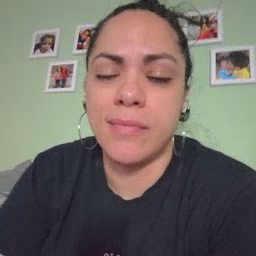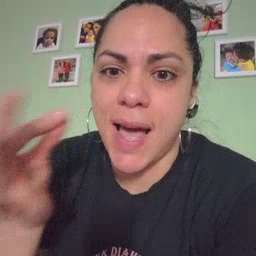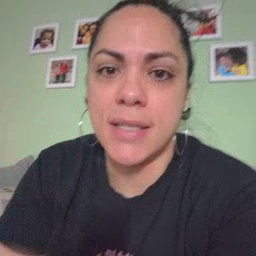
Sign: cat